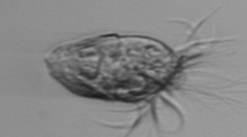
Label: Strombidium_morphotype1